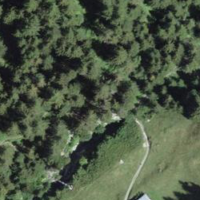
EUNIS habitat code: 43
Species observed at this site:
Pimpinella major
Astrantia major
Rubus saxatilis
Linum alpinum
Clinopodium alpinum
Euphorbia cyparissias
Crepis pyrenaica